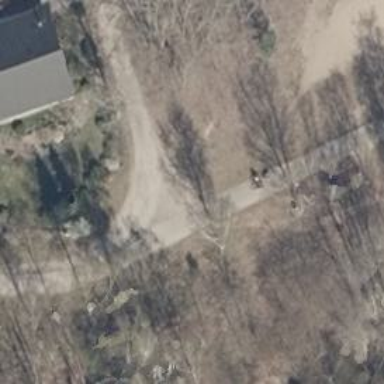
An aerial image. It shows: Residential road with concrete surface and no sidewalks.